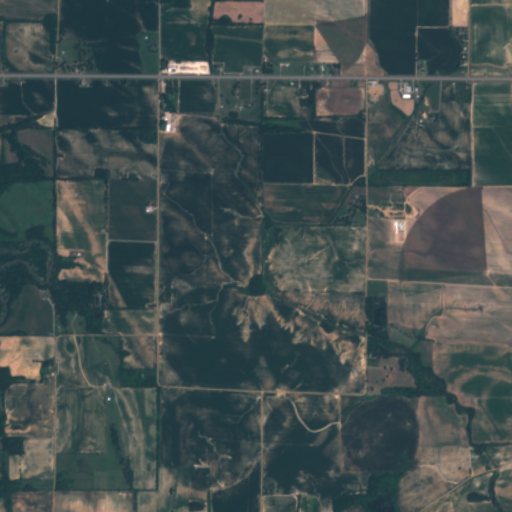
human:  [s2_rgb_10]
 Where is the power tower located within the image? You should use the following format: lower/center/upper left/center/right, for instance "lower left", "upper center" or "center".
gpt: The power tower is located in the upper right of the image.
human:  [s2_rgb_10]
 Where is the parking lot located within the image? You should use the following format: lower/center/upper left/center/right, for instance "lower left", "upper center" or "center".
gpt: There is no parking lot in the image.